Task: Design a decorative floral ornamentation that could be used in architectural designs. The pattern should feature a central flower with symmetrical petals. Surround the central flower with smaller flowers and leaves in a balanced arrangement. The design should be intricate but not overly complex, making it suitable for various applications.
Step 1114:
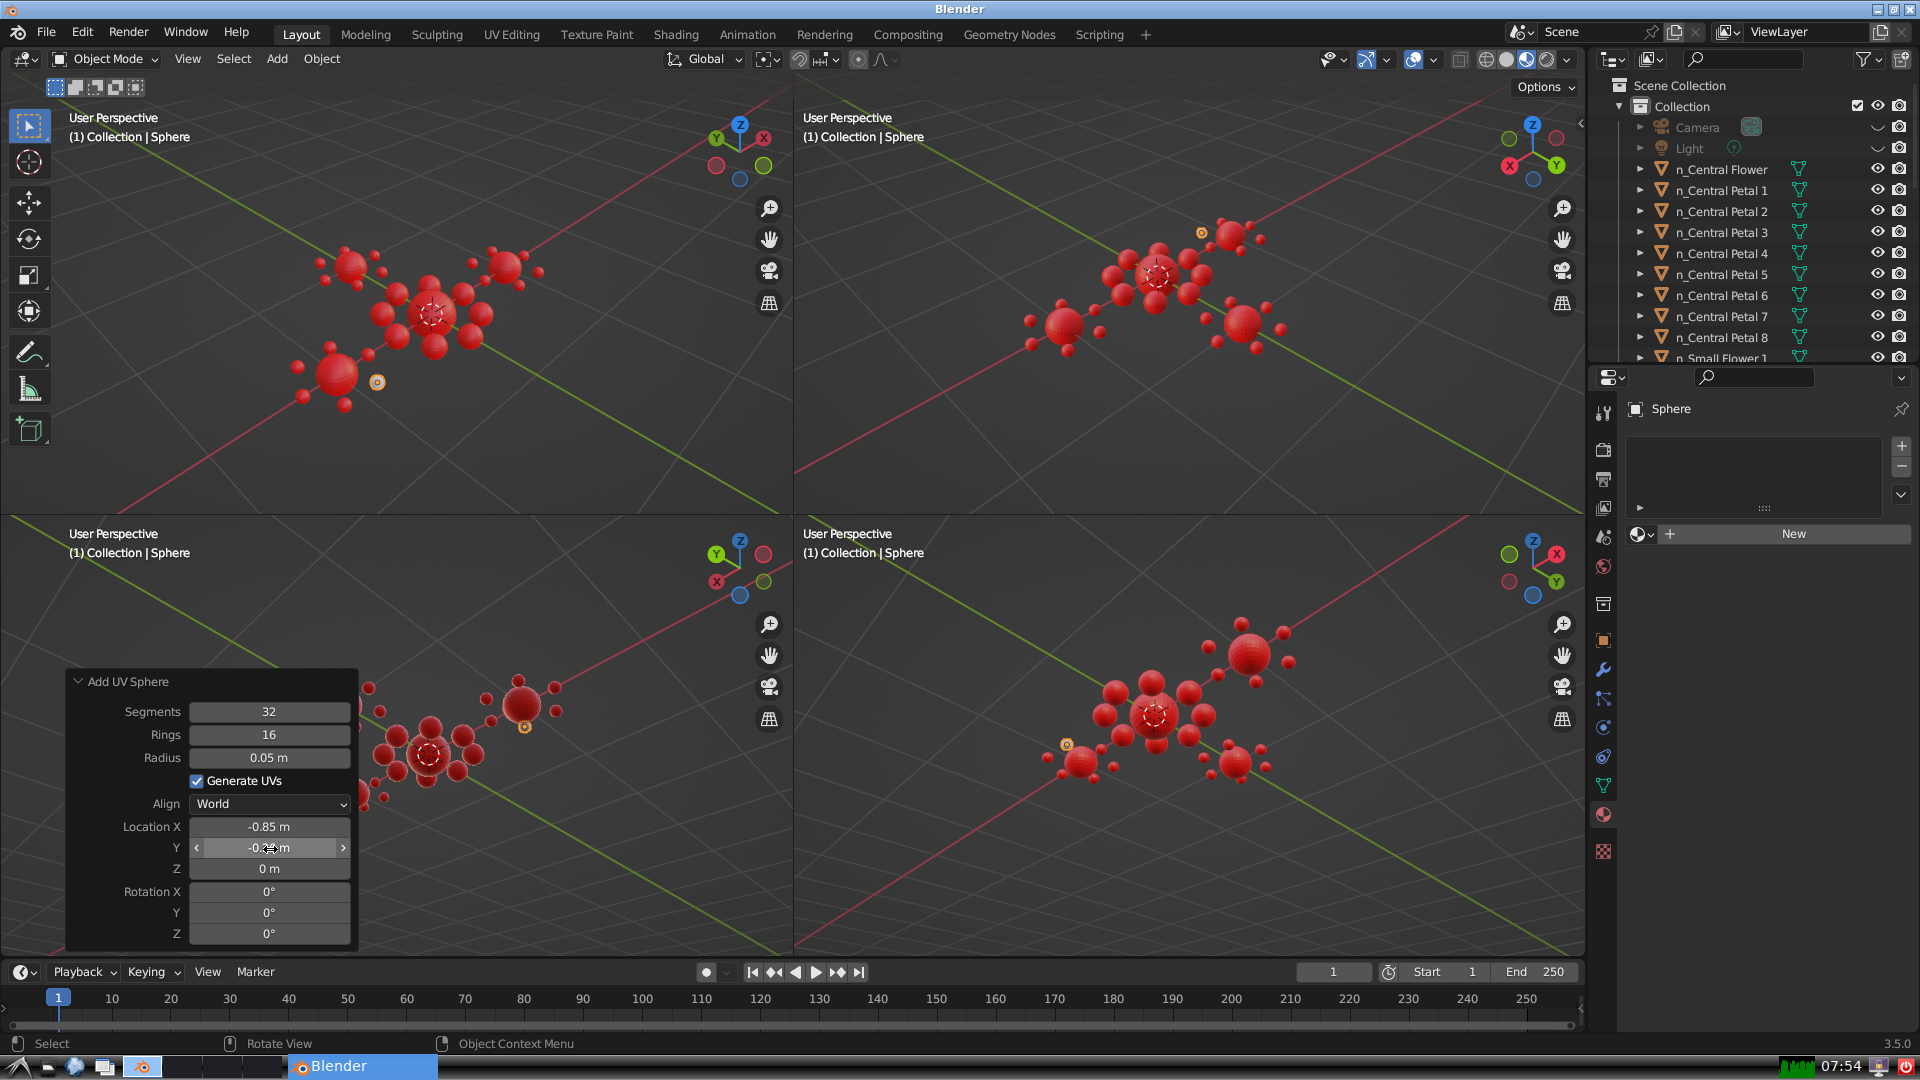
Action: {"mouse_move": [270, 867]}